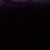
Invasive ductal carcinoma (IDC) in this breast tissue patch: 0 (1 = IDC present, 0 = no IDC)